Question: I am trying to apply <URL> on asp.net grid view. The issue is i have large number of columns. when the number of columns are large it doesn't render the css properly. Also the arrows showing sorting are not visible on headers.
Please take a look at the screenshot.

Please suggest me the solution for this to render the controls in place for paging and searching.
'''
<asp:GridView ID="gvReport" runat="server" ClientIDMode="Static" CssClass="table table-bordered table-hover"
GridLines="None" AutoGenerateColumns="false" OnPreRender="gvReport_PreRender" Width="100%">
<Columns>
<asp:TemplateField>
<ItemTemplate>
<a class="fancybox" href='<%#string.Format("/Images/PRODUCT/{0}",Eval("ProdImagePath")) %>'>
<img src="Content/images/Image.png" height="20" width="20" /></a>
</ItemTemplate>
</asp:TemplateField>
<asp:TemplateField>
<ItemTemplate>
<img src="Content/images/View.png" style="cursor: pointer;"
onclick="OpenModalPopUp('<%#string.Format("/Images/PAGE/{0}",Eval("PageImagePath")) %>','<%#string.Format("/Images/PRODUCT/{0}",Eval("ProdImagePath")) %>')" />
</ItemTemplate>
</asp:TemplateField>
<asp:TemplateField>
<ItemTemplate>
<a class="fancybox" href='<%#string.Format("/Images/PAGE/{0}",Eval("PageImagePath")) %>'>
<img src="Content/images/Page.png" /></a>
</ItemTemplate>
</asp:TemplateField>
<asp:BoundField HeaderText="Account" DataField="account" />
<asp:BoundField HeaderText="Period" DataField="period" DataFormatString="{0:d}" />
<asp:BoundField HeaderText="End Date" DataField="end_date" DataFormatString="{0:d}" />
<asp:BoundField HeaderText="Start Date" DataField="start_date" DataFormatString="{0:d}" />
<asp:BoundField HeaderText="Days" DataField="number_of_days" />
<asp:BoundField HeaderText="Collection" DataField="collection_type" />
<asp:BoundField HeaderText="Week" DataField="weeks" />
<asp:BoundField HeaderText="Category" DataField="Category" />
<asp:BoundField HeaderText="Market" DataField="Market" />
<asp:BoundField HeaderText="Brand" DataField="Brand" />
<asp:BoundField HeaderText="Size" DataField="Size" />
<asp:BoundField HeaderText="Pur_Qty" DataField="Pur_Qty" />
<asp:BoundField HeaderText="Description" DataField="Product_Description" />
<asp:BoundField HeaderText="Sale Price" DataField="Sale_Price" />
<asp:BoundField HeaderText="Reg. Price (Low)" DataField="Reg_Price_Low" />
<asp:BoundField HeaderText="Unit Price Sale" DataField="Unit_Price_Sale" />
<asp:BoundField HeaderText="NOR Price" DataField="NOR_Price" />
<asp:BoundField HeaderText="% OFF" DataField="percente_off" />
<asp:BoundField HeaderText="Reg. Price High" DataField="Reg_Price_High" />
<asp:BoundField HeaderText="Retail Coupon" DataField="Retail_Coupon" />
<asp:BoundField HeaderText="Mfr Coupon" DataField="Mfr_Coupon" />
<asp:BoundField HeaderText="Limit" DataField="Limit" />
<asp:BoundField HeaderText="Events" DataField="Events" />
<asp:BoundField HeaderText="Save Up To" DataField="Save_Up_To" />
<asp:BoundField HeaderText="Ad Type" DataField="Ad_Type" />
<asp:BoundField HeaderText="Theme" DataField="Theme" />
<asp:BoundField HeaderText="Offer Desc" DataField="Offer_Description" />
<asp:BoundField HeaderText="Page Position" DataField="Page_Position" />
<asp:BoundField HeaderText="Promotions" DataField="Promotions" />
<asp:BoundField HeaderText="Manufacturer" DataField="Manufacturer" />
<asp:BoundField HeaderText="Retailer Points" DataField="Retailer_Points" />
<asp:BoundField HeaderText="Week Month" DataField="Week_Month" />
<asp:BoundField HeaderText="Master Brand" DataField="Master_Brand" />
<asp:BoundField HeaderText="Year" DataField="Year" />
<asp:BoundField HeaderText="Brand_Family" DataField="Brand_Family" />
<asp:BoundField HeaderText="Region" DataField="Region" />
<asp:BoundField HeaderText="Size Segmentation" DataField="Size_Segmentation" />
</Columns>
</asp:GridView>
'''
Data table js :
'''
$("#gvReport").DataTable({ "iDisplayLength": 100, "scrollX": true });
'''
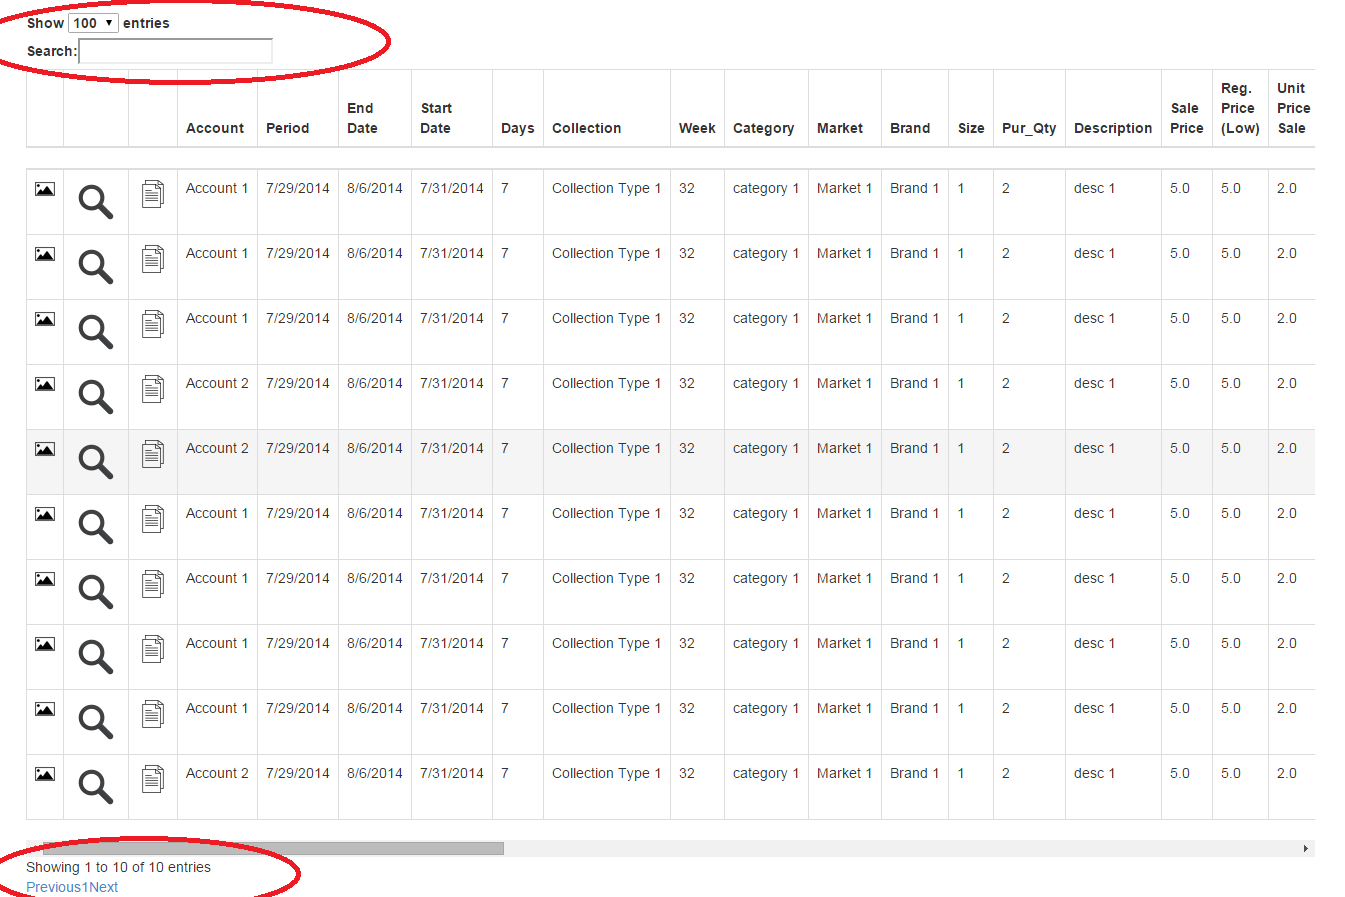
Answer: In case any one is stuck in this situation here is the solution that worked for me.
As i am working on .Net Application i created the bundles of data tables js and css. When i try to include the css using bundles the files were not getting included when the page was rendering. ( Came to know from firebug networks tab ). I tried to include the file in a traditional way on aspx page and it worked perfectly.
Not sure why bundle thing not working for me.
Hope this helps someone.
Thanks